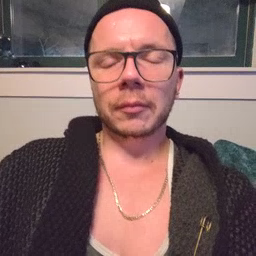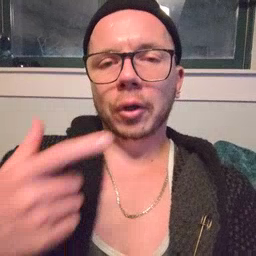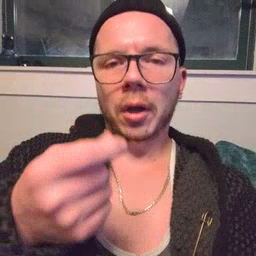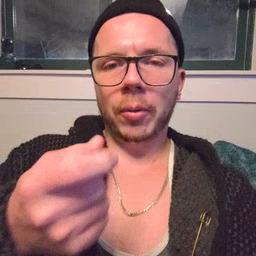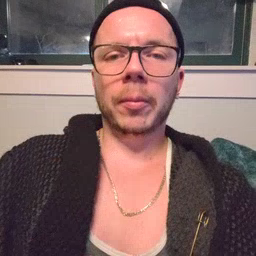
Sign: go